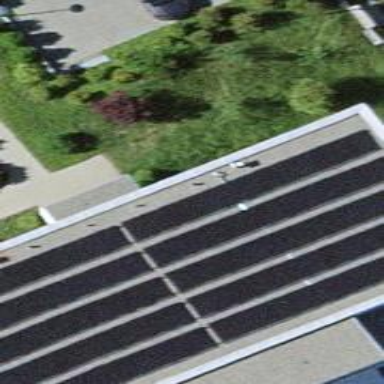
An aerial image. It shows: Solar power generator.